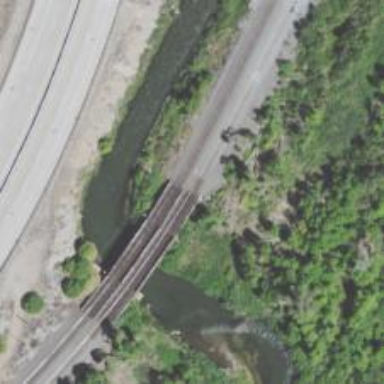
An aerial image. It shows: Bridge with two railway tracks.